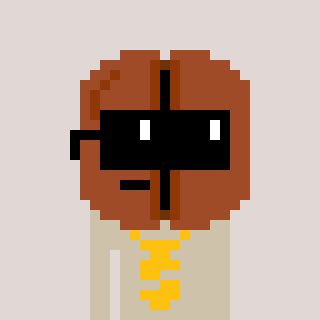
a pixel art character with square black sunglasses, a coffeebean-shaped head and a bege-colored body on a warm background